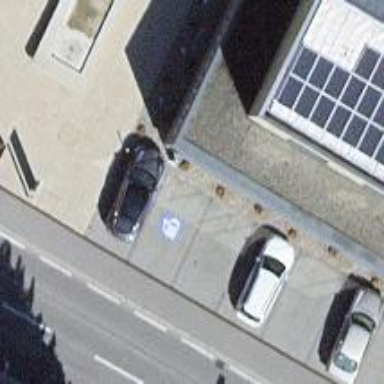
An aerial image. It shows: Charging station.